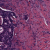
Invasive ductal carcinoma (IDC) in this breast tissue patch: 0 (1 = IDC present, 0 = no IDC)